Question: Is there any easy way to place the Column toggle button for jQuery Mobile table in custom place (eg. placeholder div with ID in sidebar or in the header), or the only way is to move it with my own code?

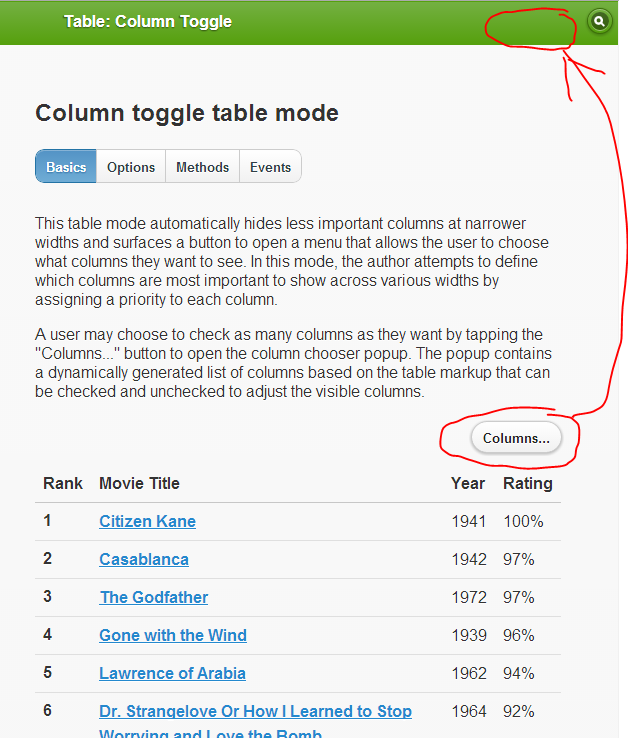
Answer: jQuery has an appendTo() method (<URL> that allows you to move DOM elements from one parent to another. For the column toggle you could do it like this:
'''
$(".ui-table-columntoggle-btn").appendTo("#colTogglePlaceholder");
'''
jQM assigns a class of .ui-table-columntoggle-btn to the button, and in this example colTogglePlaceholder is the ID of a span which will be the new parent of the button.
> Here is a working <URL>